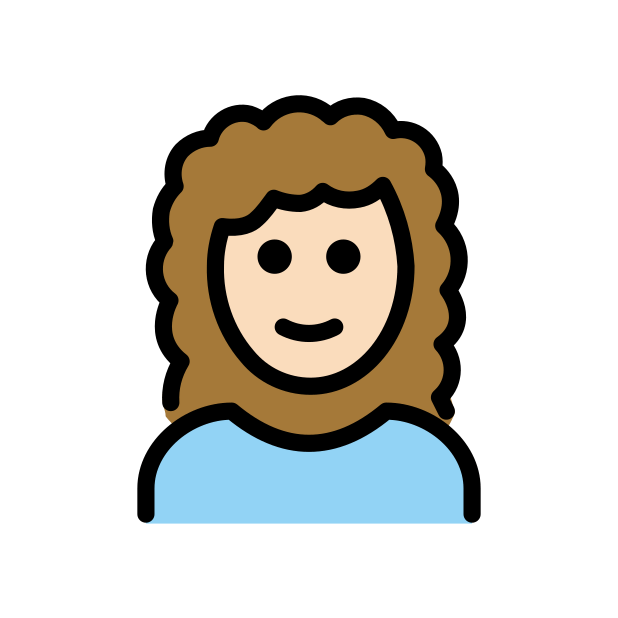
woman: light skin tone, curly hair